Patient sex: M
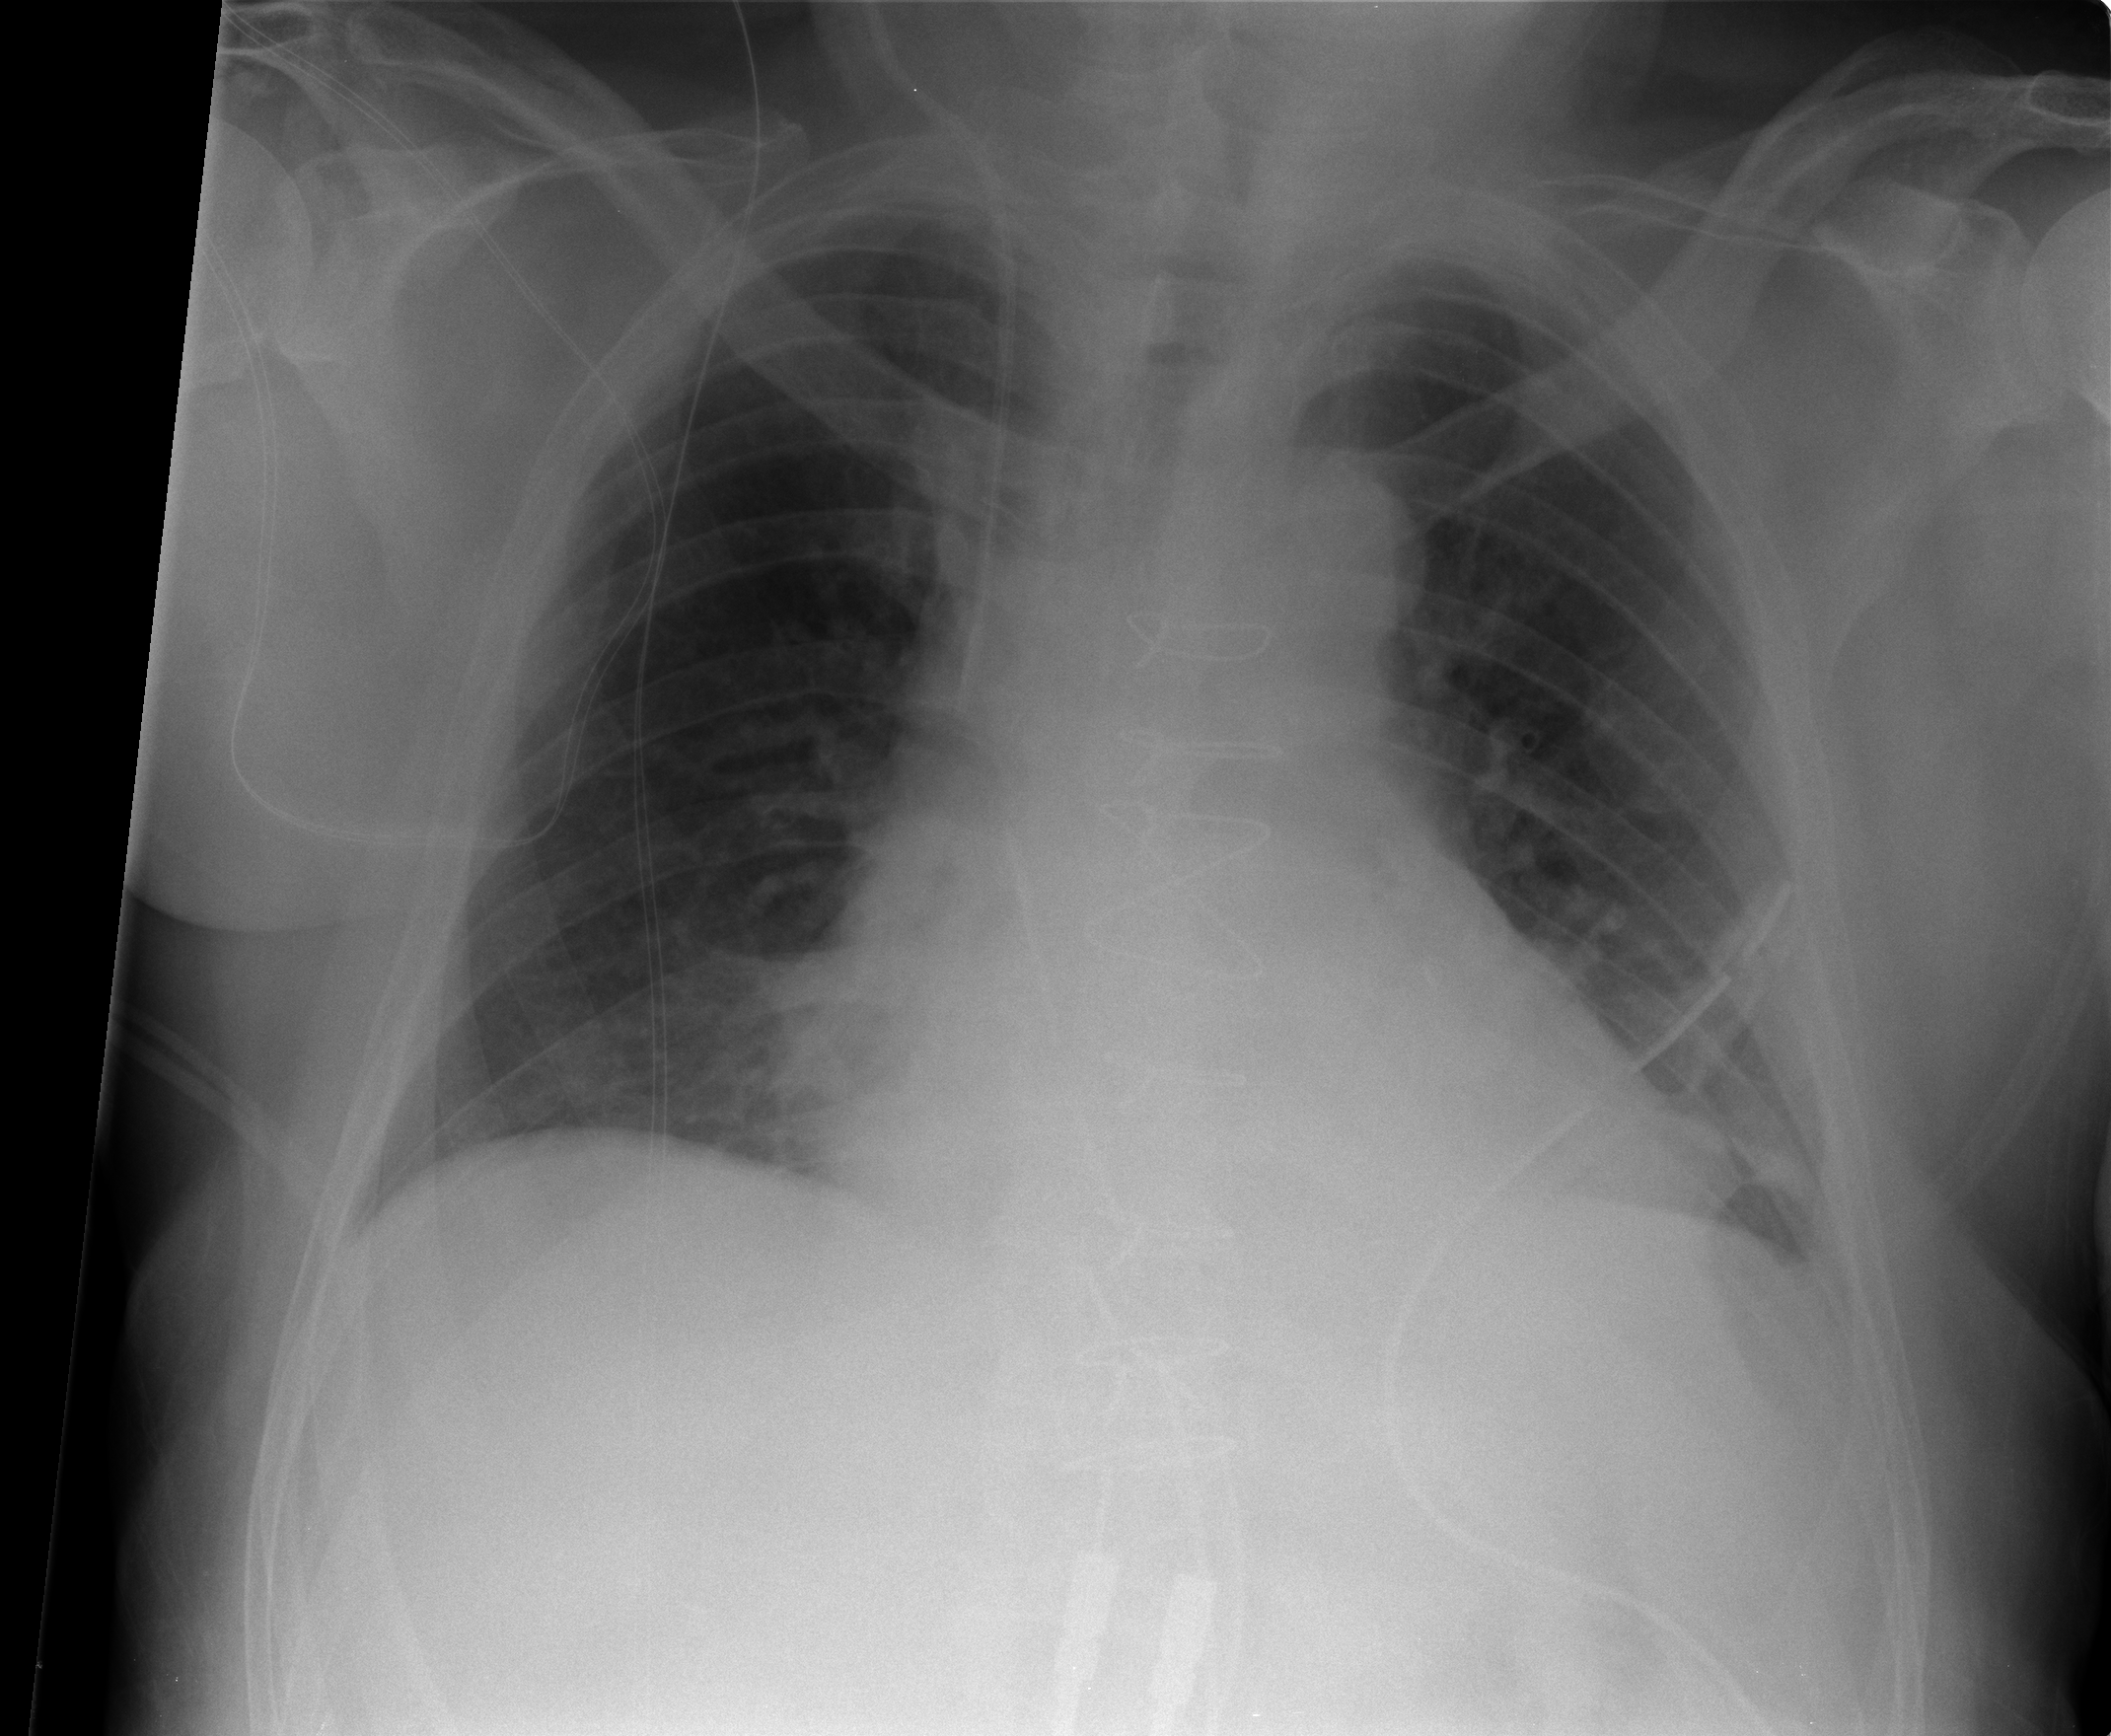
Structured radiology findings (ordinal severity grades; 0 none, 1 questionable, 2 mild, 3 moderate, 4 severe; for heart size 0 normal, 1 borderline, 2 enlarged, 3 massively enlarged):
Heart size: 2
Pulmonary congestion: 2
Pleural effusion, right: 0
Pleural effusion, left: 0
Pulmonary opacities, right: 0
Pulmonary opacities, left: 0
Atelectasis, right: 2
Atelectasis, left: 2